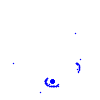
Particle: electron